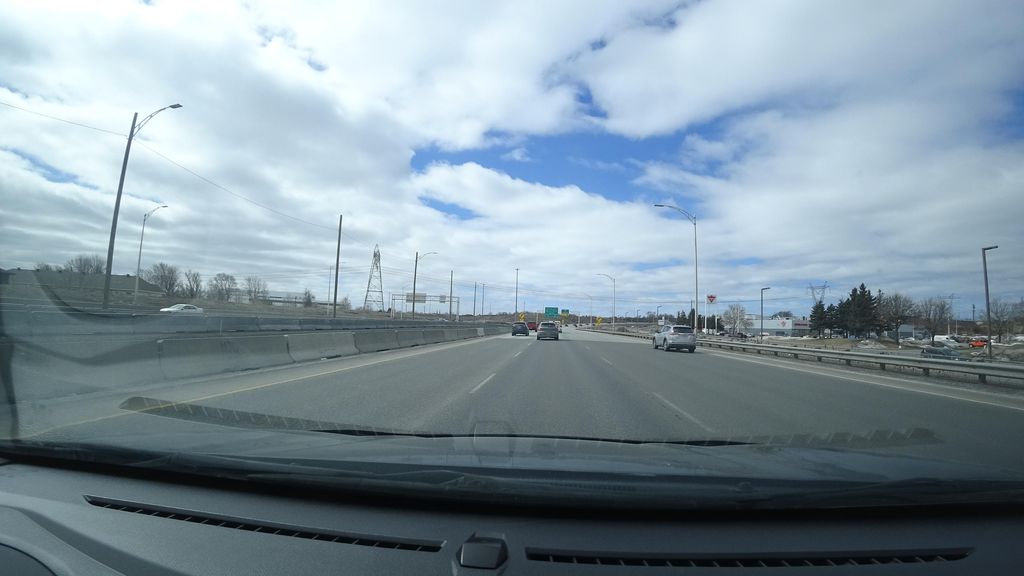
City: quebec_city